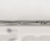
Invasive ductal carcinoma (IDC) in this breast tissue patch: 0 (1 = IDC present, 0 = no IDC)